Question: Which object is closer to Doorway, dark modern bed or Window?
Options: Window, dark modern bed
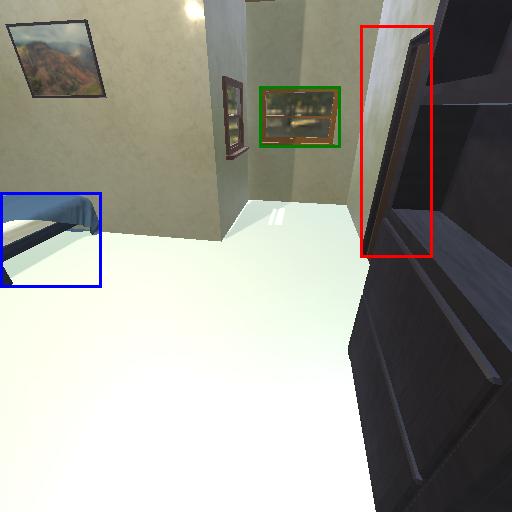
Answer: Window